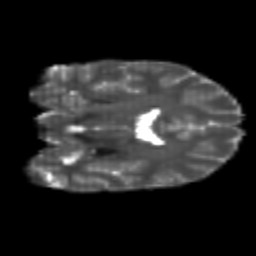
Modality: T2w
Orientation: coronal
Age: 22
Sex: female
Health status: healthy
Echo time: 0.074 s